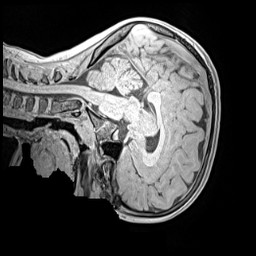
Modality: MP2RAGE
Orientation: sagittal
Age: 9
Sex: female
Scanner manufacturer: siemens
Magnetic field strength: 3 T
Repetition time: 4 s
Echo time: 0.00299 s